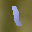
Label: 1